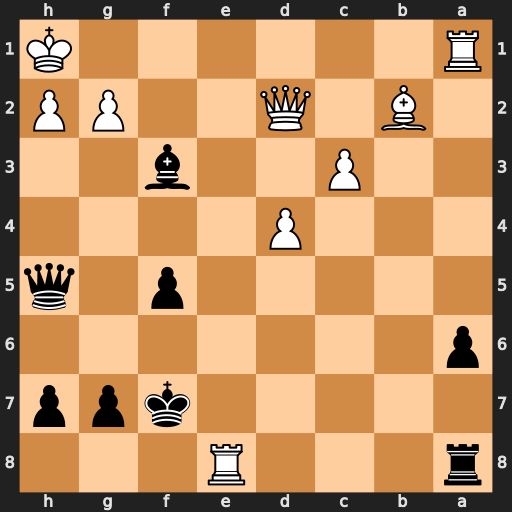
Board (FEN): r3R3/5kpp/p7/5p1q/3P4/2P2b2/1B1Q2PP/R6K
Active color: b
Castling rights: -
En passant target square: -
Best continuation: Rxe8 gxf3 Qxf3+ Qg2 Qxg2+ Kxg2 Re2+